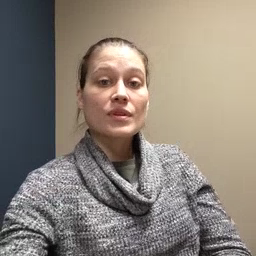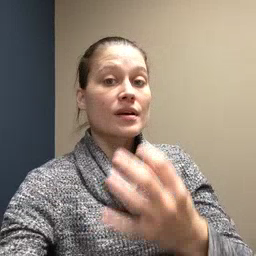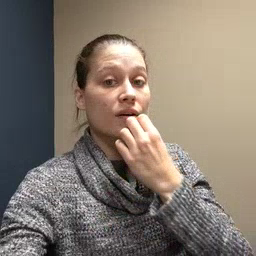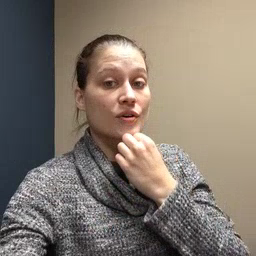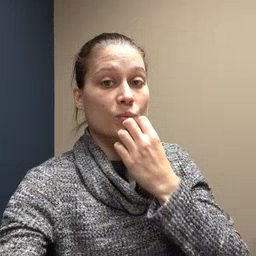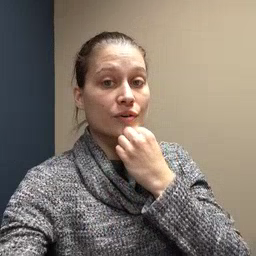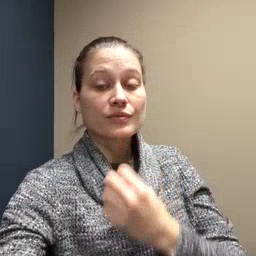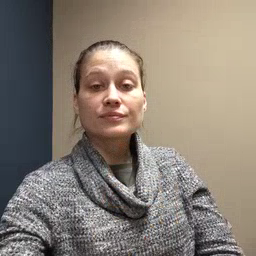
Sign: underwear